The plot shows how the frequency content of a rotor-rig vibration signal evolves over time (STFT spectrogram). Determine the machine's mechanical condition. Answer with exactly one of: normal, misalignment, unbalance, looseness.
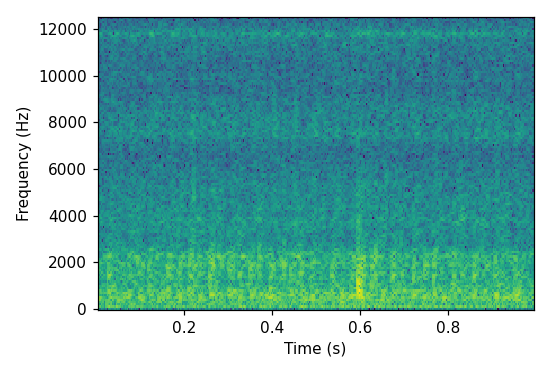
Answer: looseness